Field crop: maize
Growth stage: 2
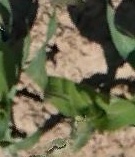
Species: maize